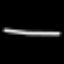
Label: line